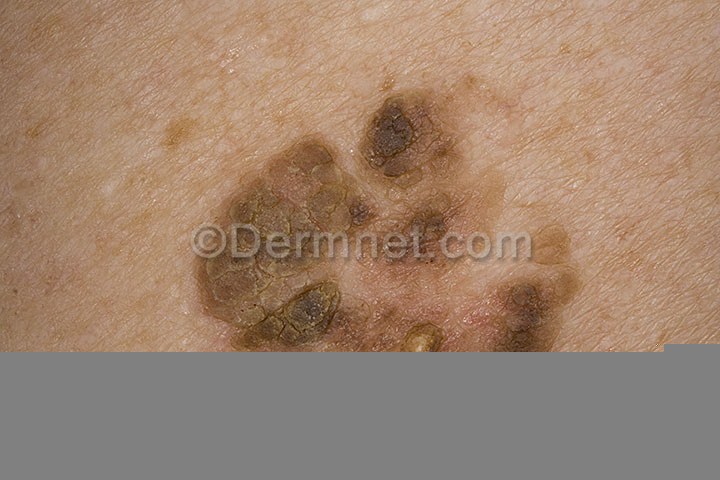
Disease: Seborrheic Keratoses and other Benign Tumors